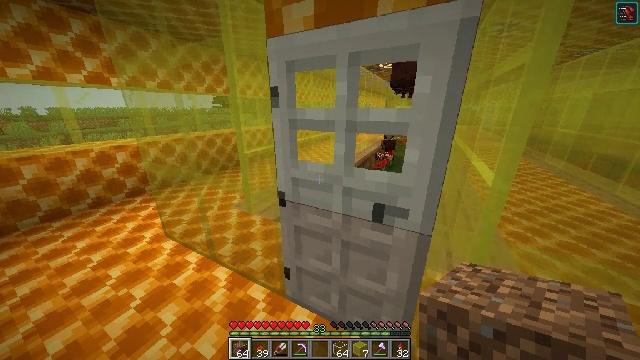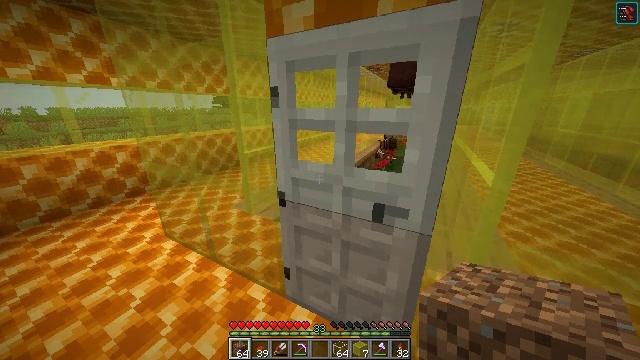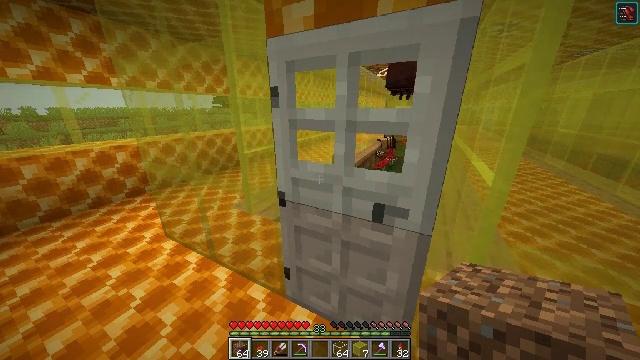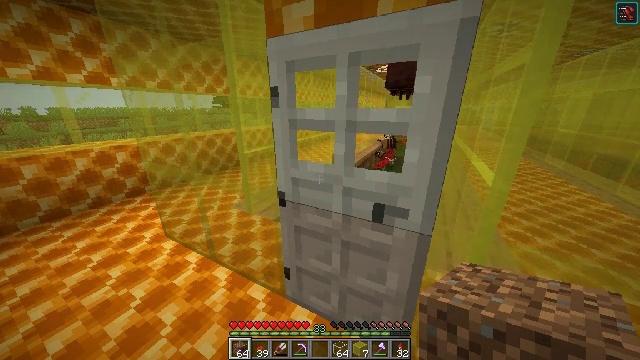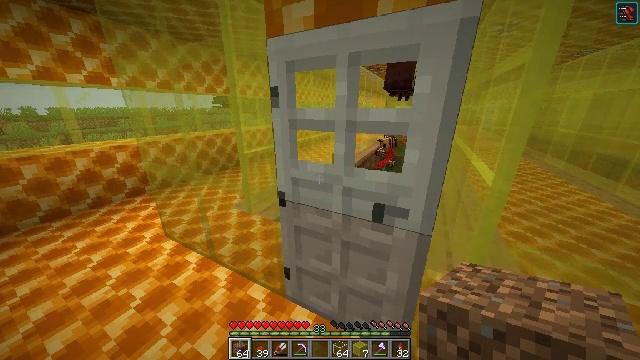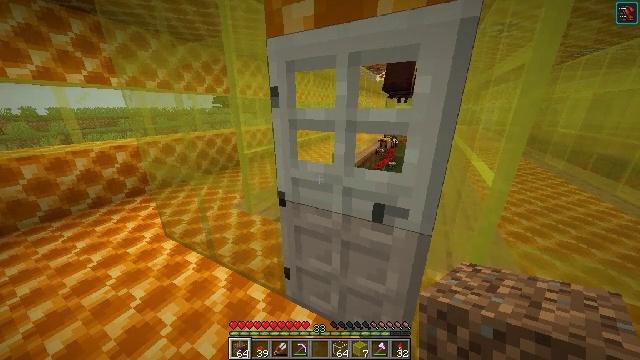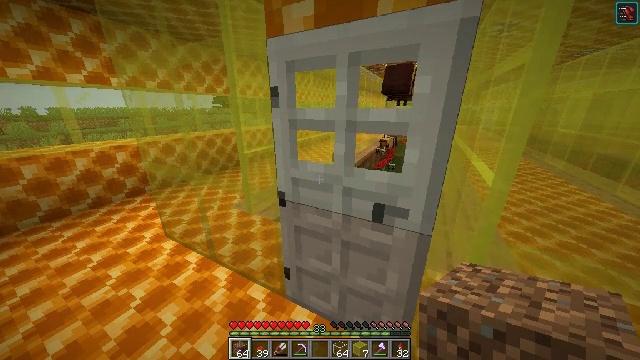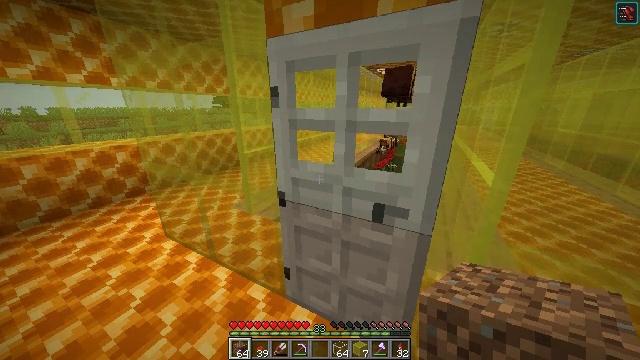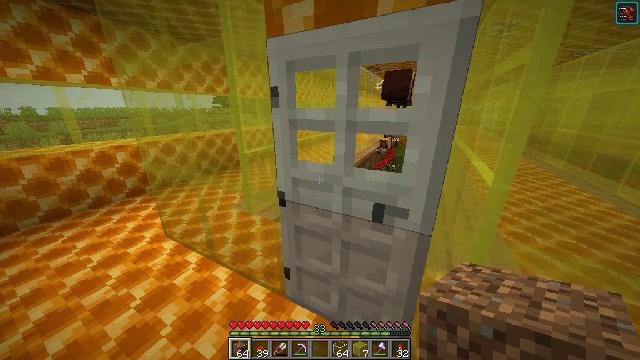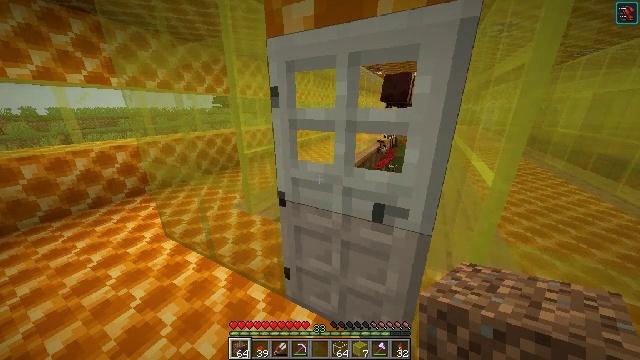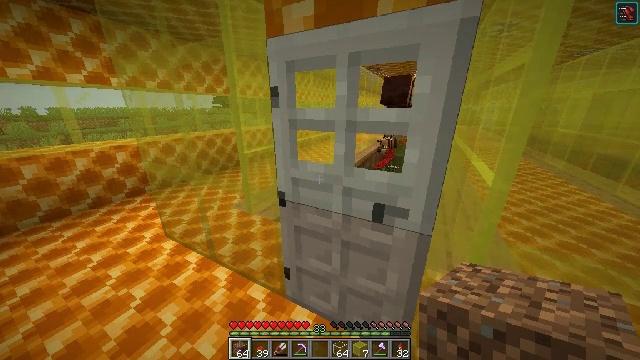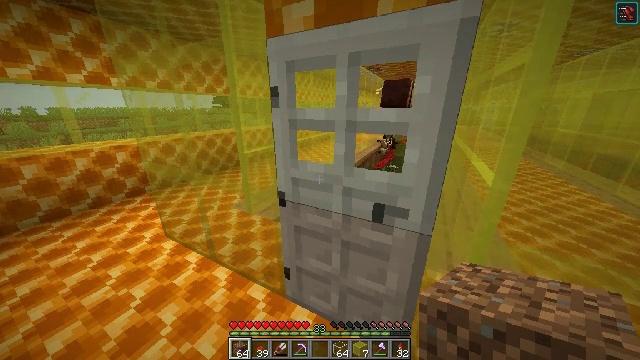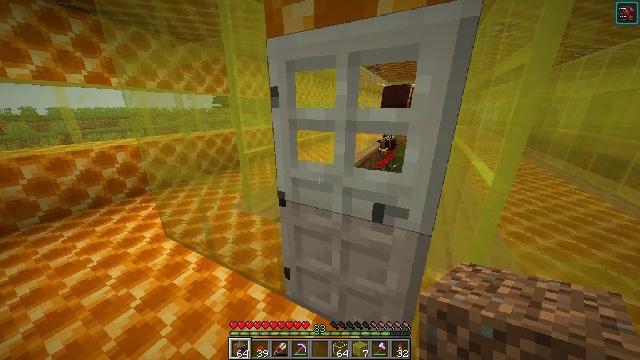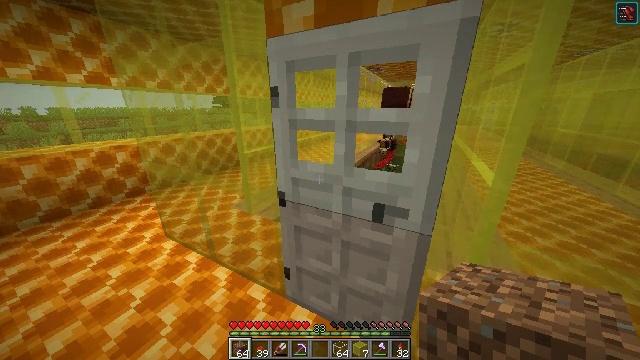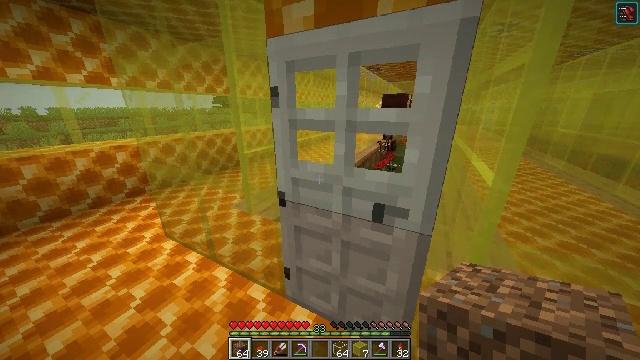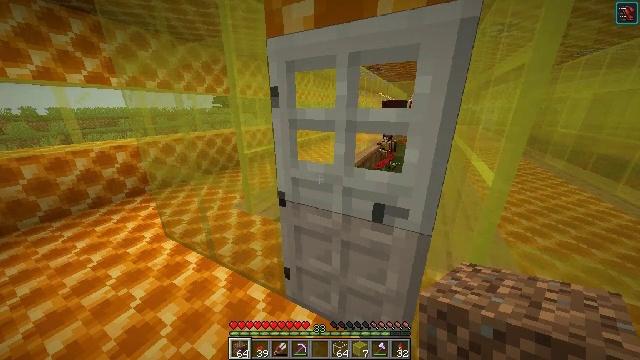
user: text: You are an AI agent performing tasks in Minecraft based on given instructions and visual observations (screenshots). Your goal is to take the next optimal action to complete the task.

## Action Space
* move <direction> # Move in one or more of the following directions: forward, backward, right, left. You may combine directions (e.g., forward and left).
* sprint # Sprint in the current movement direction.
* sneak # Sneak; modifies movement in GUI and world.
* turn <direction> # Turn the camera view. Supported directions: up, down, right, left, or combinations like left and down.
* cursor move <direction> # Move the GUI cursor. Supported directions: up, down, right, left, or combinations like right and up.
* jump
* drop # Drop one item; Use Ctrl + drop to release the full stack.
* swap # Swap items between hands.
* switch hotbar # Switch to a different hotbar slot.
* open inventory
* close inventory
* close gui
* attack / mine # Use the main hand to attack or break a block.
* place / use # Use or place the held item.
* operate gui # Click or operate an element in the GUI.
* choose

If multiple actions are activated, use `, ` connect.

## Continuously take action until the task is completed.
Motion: motion action
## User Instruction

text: Use 4 honeycombs to craft a honeycomb block.
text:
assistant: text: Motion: no_op
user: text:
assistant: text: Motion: no_op
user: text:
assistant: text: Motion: no_op
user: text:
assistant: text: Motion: no_op
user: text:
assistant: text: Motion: no_op
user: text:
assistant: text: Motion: no_op
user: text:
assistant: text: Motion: no_op
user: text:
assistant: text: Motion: no_op
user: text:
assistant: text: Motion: no_op
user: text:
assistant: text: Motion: no_op
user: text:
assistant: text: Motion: no_op
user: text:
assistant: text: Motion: no_op
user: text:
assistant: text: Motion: no_op
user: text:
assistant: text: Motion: no_op
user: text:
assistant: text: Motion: no_op
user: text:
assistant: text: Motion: no_op
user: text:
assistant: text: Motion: no_op
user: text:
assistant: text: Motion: no_op
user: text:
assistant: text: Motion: no_op
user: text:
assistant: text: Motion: no_op
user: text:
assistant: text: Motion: turn left and up
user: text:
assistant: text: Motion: turn left
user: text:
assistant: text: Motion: turn right
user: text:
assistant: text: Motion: turn left and up
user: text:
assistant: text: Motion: turn left and up
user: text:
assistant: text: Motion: turn left and up
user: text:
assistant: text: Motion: turn up
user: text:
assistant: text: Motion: turn right and up
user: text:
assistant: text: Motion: turn right and up
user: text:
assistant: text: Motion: turn right and up